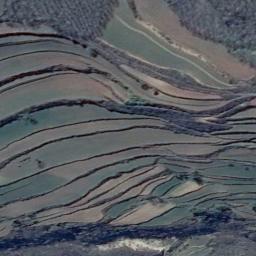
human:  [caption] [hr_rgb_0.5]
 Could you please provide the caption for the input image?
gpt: The bare and green terrace is next to some trees and a river .

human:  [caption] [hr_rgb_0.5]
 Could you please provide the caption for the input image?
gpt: A large layer of brown and green mixed terraces .

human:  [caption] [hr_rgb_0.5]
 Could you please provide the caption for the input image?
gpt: There was a little weed around the terraces .

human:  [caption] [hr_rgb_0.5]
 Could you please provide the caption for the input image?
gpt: The green plants are on the terrace .

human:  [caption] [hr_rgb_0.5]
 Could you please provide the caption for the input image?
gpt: There are many green terraces and some brown ones .